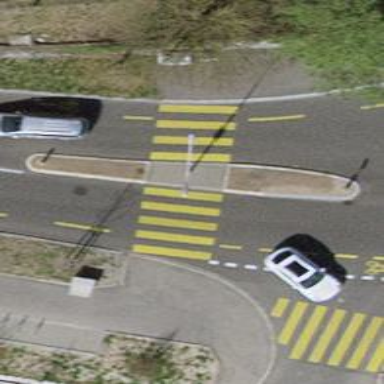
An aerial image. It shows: Paved footway with zebra crossing.